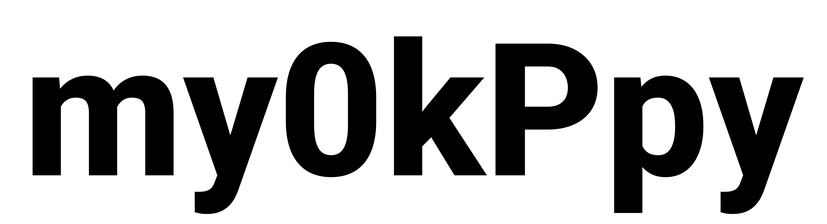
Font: Roboto_ExtraBold